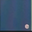
Piece: xx